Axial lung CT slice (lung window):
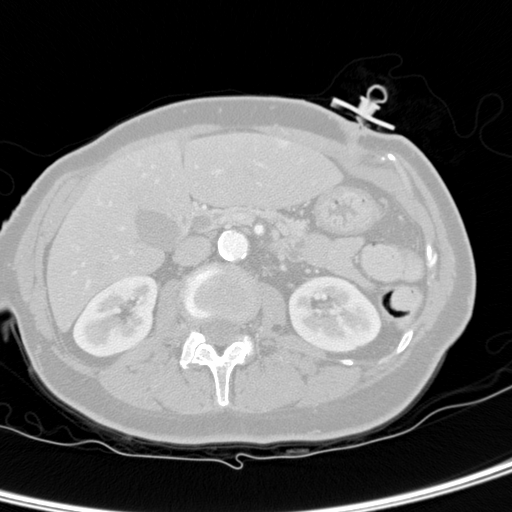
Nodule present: no